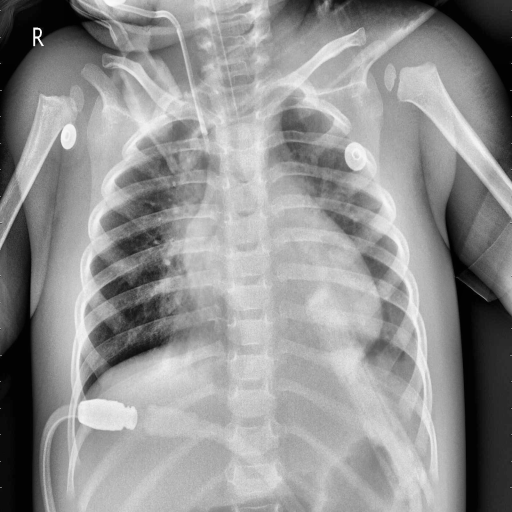
Finding: PNEUMONIA